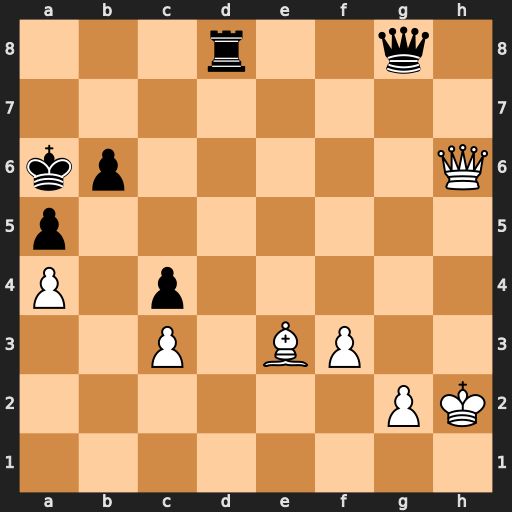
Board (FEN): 3r2q1/8/kp5Q/p7/P1p5/2P1BP2/6PK/8
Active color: w
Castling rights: -
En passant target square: -
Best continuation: Qxb6#